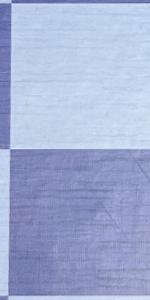
Label: Empty